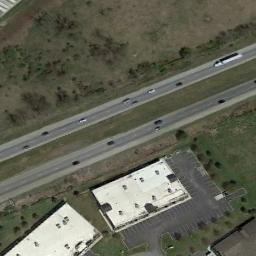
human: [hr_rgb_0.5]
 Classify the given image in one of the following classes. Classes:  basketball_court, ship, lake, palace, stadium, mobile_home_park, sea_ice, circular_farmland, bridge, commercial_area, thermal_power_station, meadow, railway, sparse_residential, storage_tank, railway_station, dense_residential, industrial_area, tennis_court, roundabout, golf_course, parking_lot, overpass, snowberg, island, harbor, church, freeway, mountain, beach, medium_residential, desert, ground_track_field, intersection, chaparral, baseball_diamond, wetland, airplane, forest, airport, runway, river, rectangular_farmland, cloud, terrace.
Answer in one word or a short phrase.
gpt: freeway